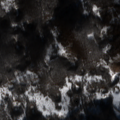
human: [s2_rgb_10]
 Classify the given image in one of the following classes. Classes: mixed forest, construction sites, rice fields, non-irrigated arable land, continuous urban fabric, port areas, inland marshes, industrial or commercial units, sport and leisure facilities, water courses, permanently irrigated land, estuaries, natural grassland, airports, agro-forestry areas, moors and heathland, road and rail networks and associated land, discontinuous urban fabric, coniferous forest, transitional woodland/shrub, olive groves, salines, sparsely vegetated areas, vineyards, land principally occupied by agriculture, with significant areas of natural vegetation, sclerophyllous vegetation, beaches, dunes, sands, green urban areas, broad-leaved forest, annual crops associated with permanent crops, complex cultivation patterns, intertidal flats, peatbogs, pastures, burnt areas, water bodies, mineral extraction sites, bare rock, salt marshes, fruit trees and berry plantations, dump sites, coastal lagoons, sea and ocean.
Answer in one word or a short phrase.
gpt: broad-leaved forest, transitional woodland/shrub